Question: i have created a settings screen for iPhone application which is visible in iPhone settings.
Now i have a requirement to add image logo of the application inside that screen (Screenshot Attached)
i am using root.plist for settings. any one guide me how to achieve this?
Thanks in advance.
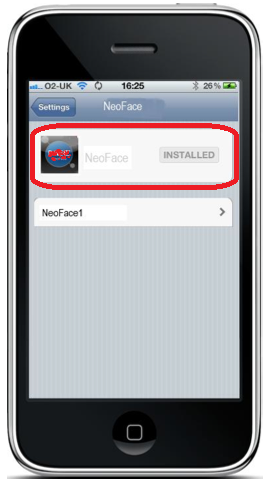
Answer: I ended up this problem with following points:
those applications that are part of iOS only display that functionality otherwise it is not possible.